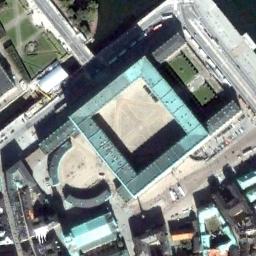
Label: palace